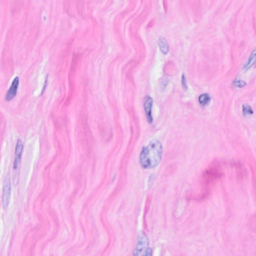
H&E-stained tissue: Breast